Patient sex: M
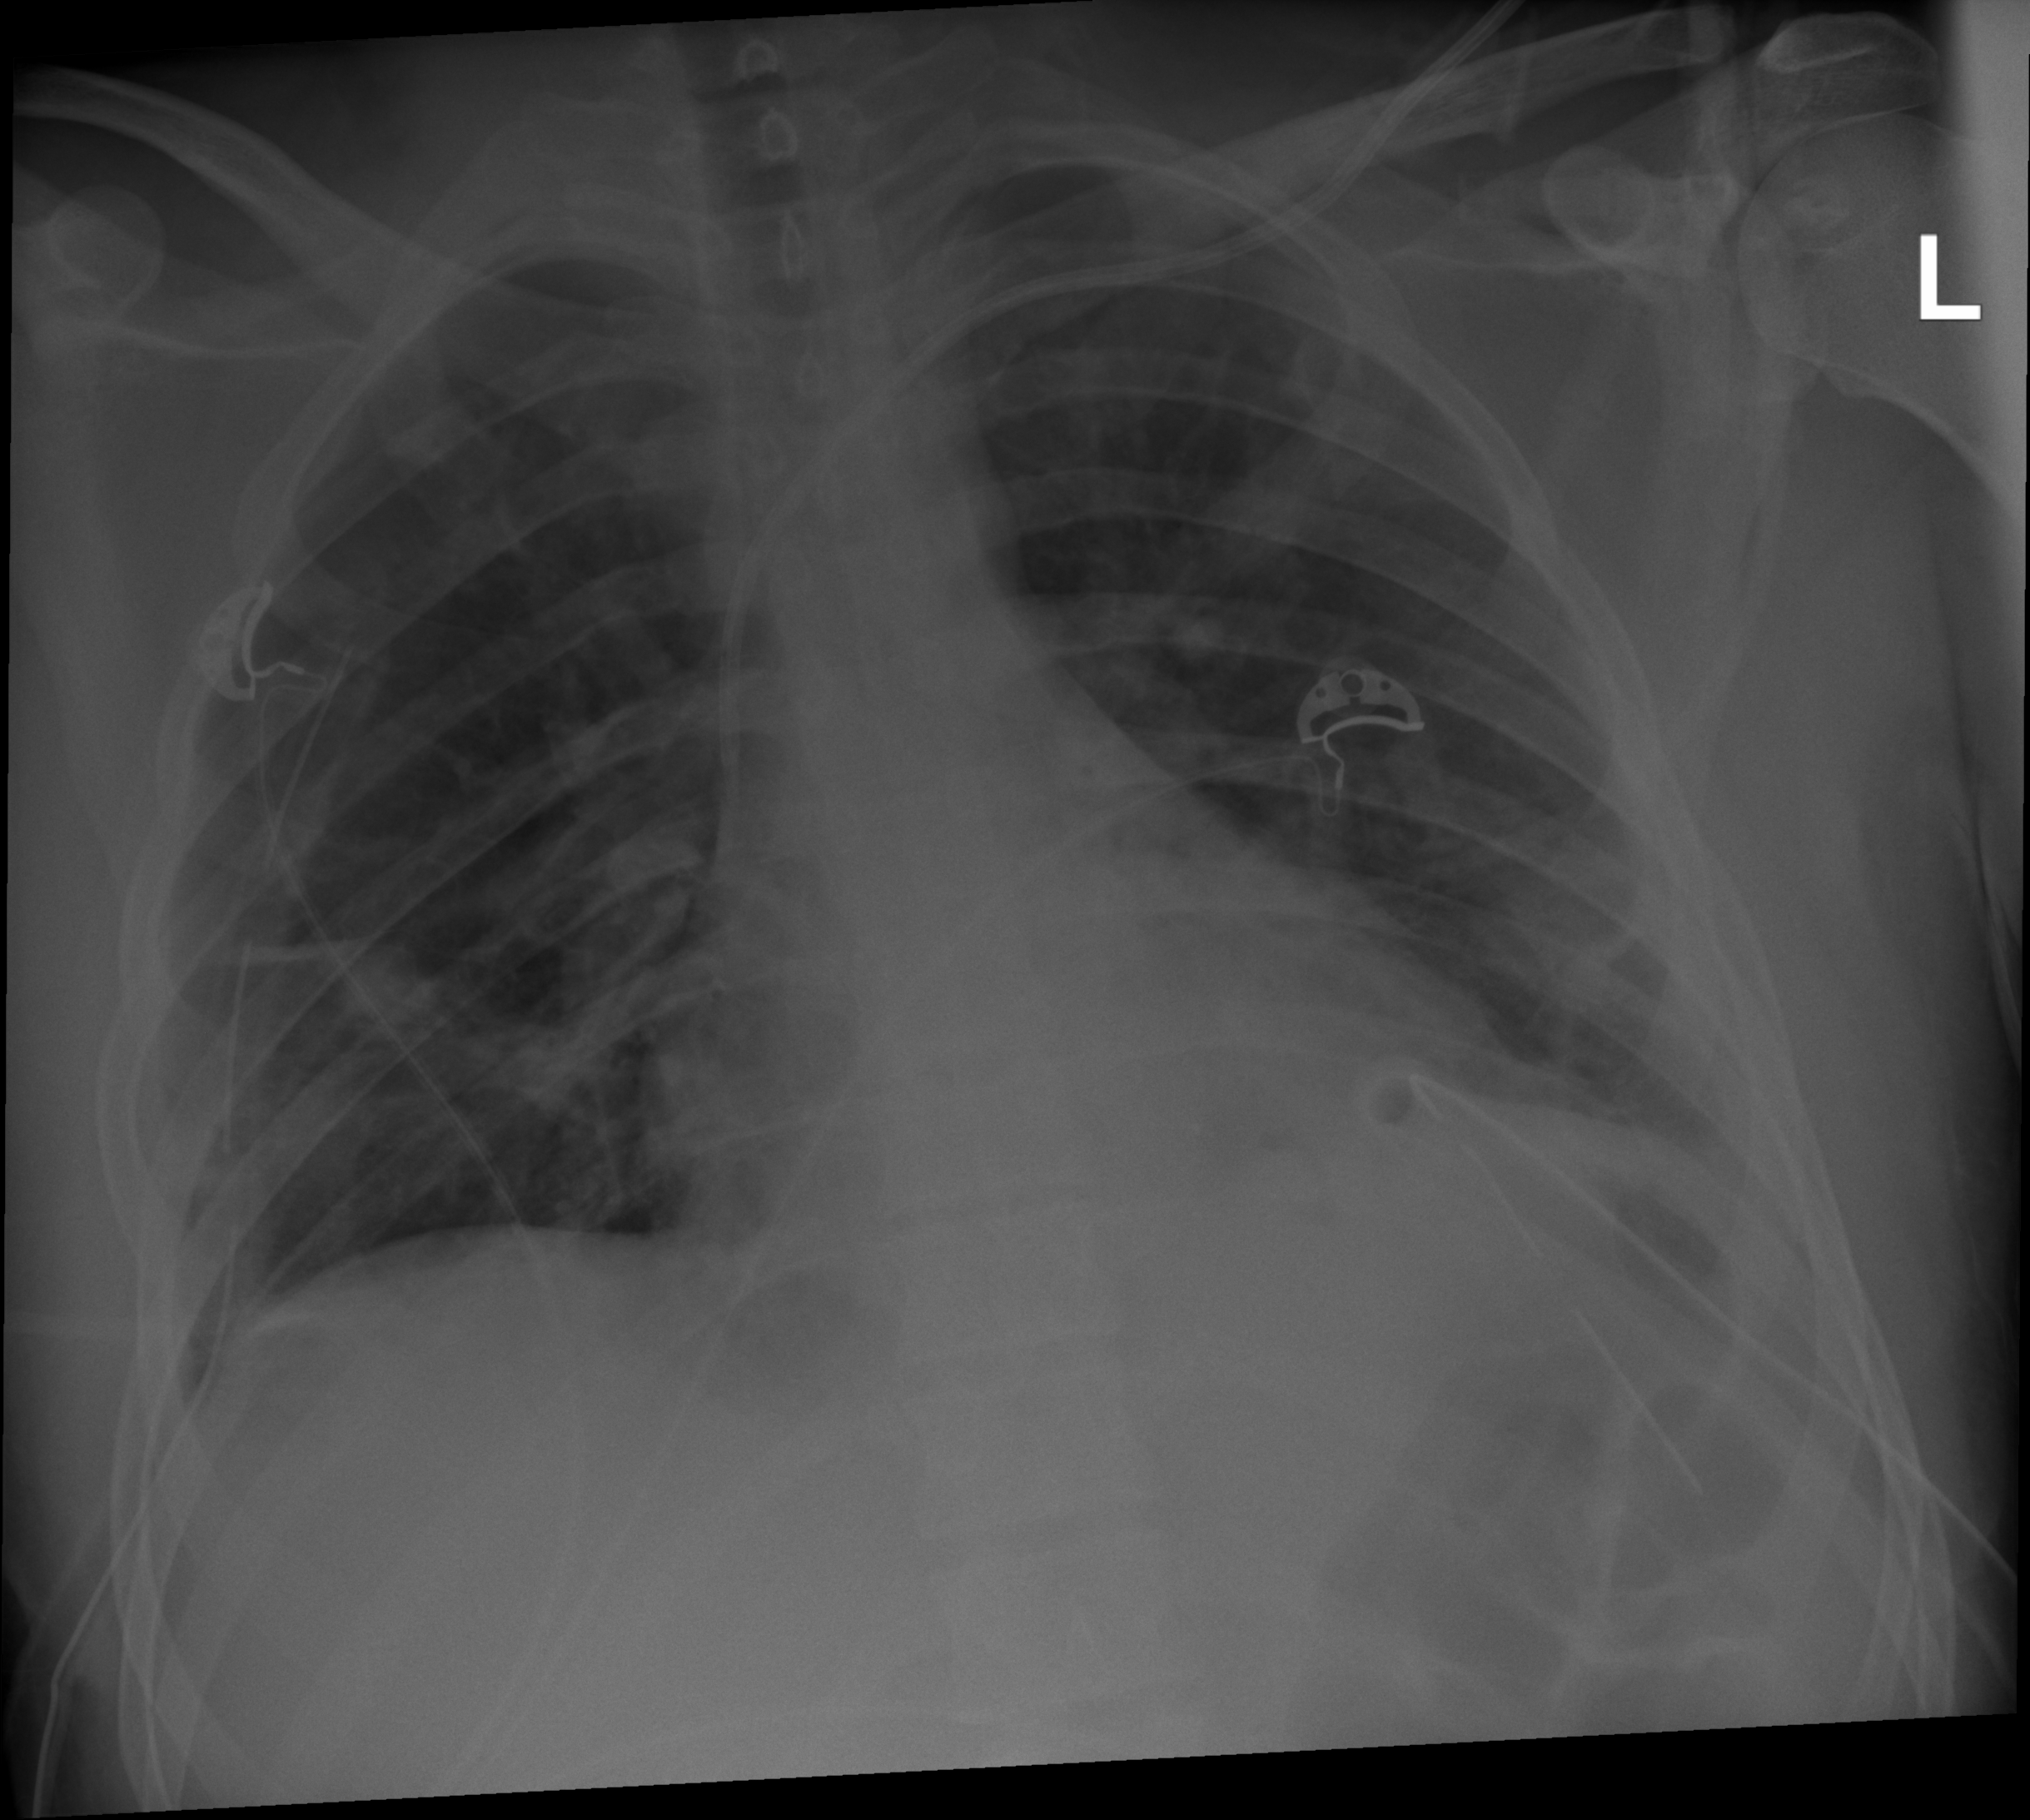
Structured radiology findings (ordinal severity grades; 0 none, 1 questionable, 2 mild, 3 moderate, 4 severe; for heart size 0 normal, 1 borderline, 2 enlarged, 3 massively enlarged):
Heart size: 1
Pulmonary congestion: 2
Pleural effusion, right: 1
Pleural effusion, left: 1
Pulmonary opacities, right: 1
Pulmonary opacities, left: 1
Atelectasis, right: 2
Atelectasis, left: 2